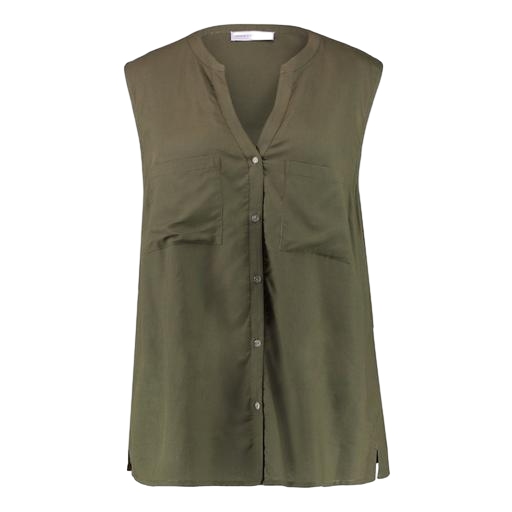
loose vest, green longline faux vest, longline vest, white background